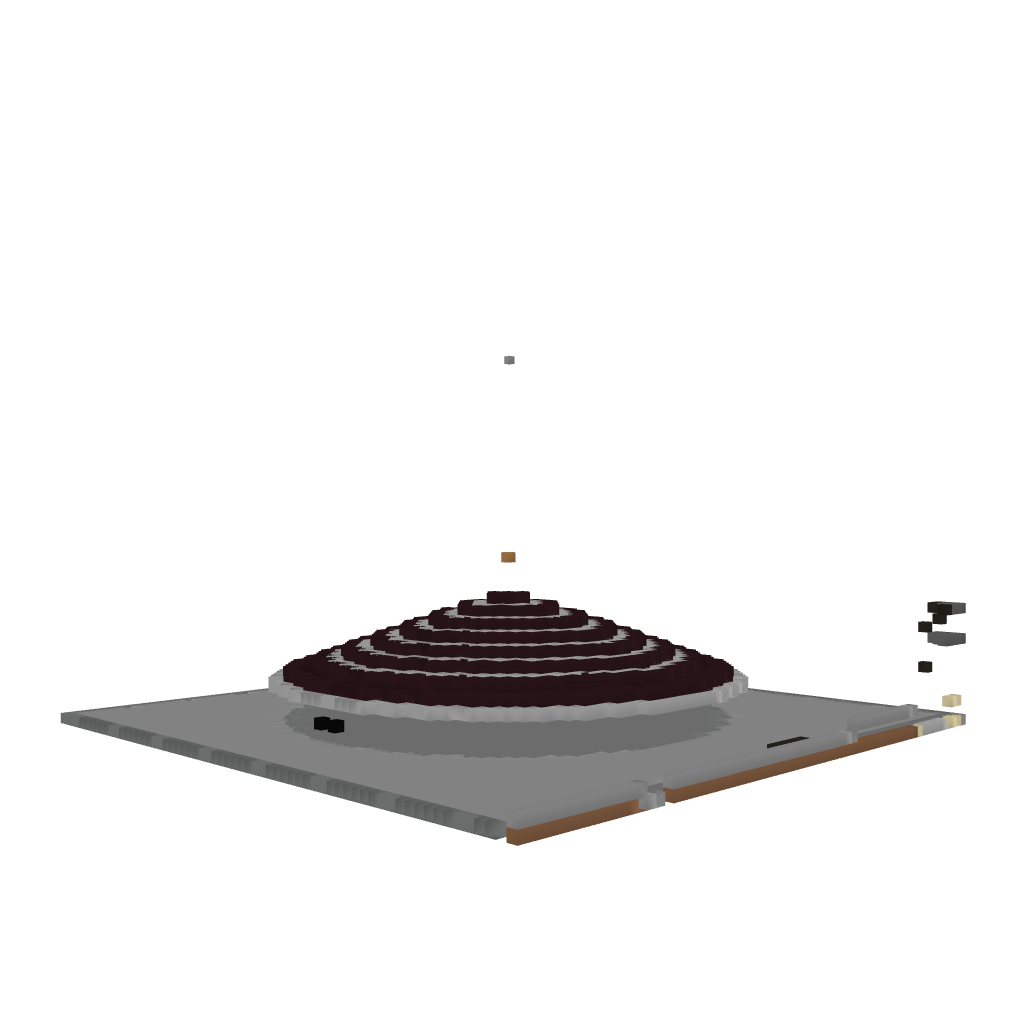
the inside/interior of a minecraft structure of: Simple Maze